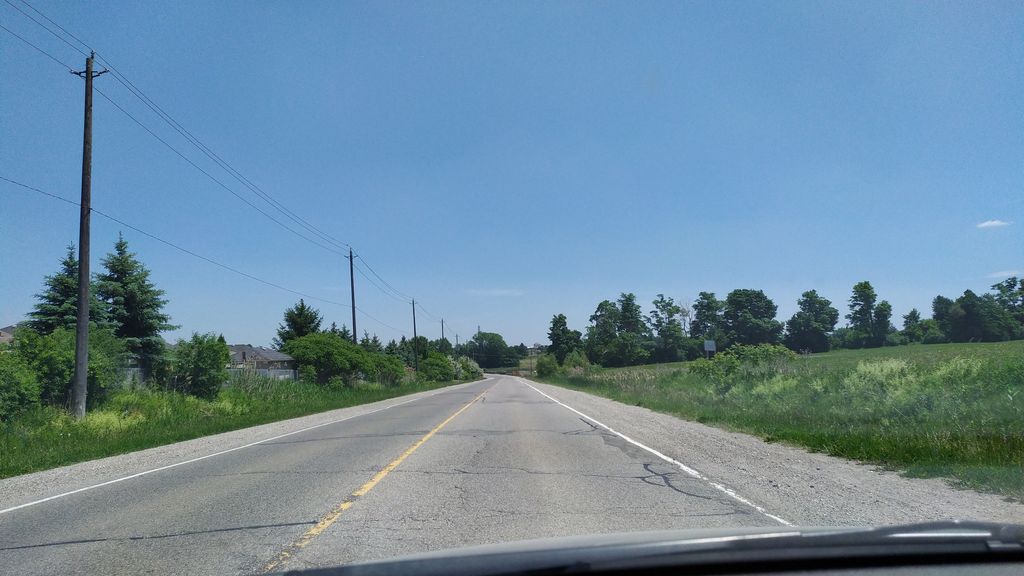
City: kitchener-waterloo